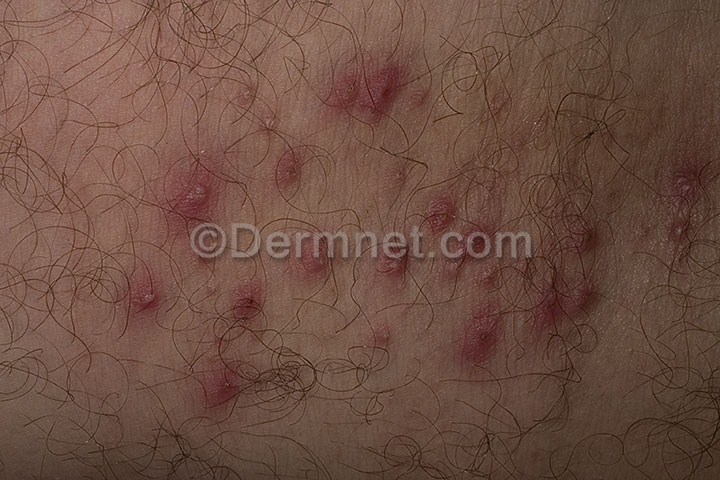
Disease: Cellulitis Impetigo and other Bacterial Infections